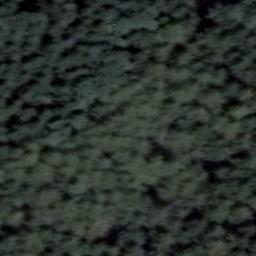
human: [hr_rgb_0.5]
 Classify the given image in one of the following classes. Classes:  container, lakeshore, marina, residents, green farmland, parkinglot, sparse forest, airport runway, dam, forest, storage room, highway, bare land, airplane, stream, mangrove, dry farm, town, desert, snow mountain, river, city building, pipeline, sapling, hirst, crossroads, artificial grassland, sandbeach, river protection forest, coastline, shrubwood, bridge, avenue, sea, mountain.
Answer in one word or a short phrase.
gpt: forest